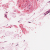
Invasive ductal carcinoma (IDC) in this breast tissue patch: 0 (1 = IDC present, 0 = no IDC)